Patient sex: M
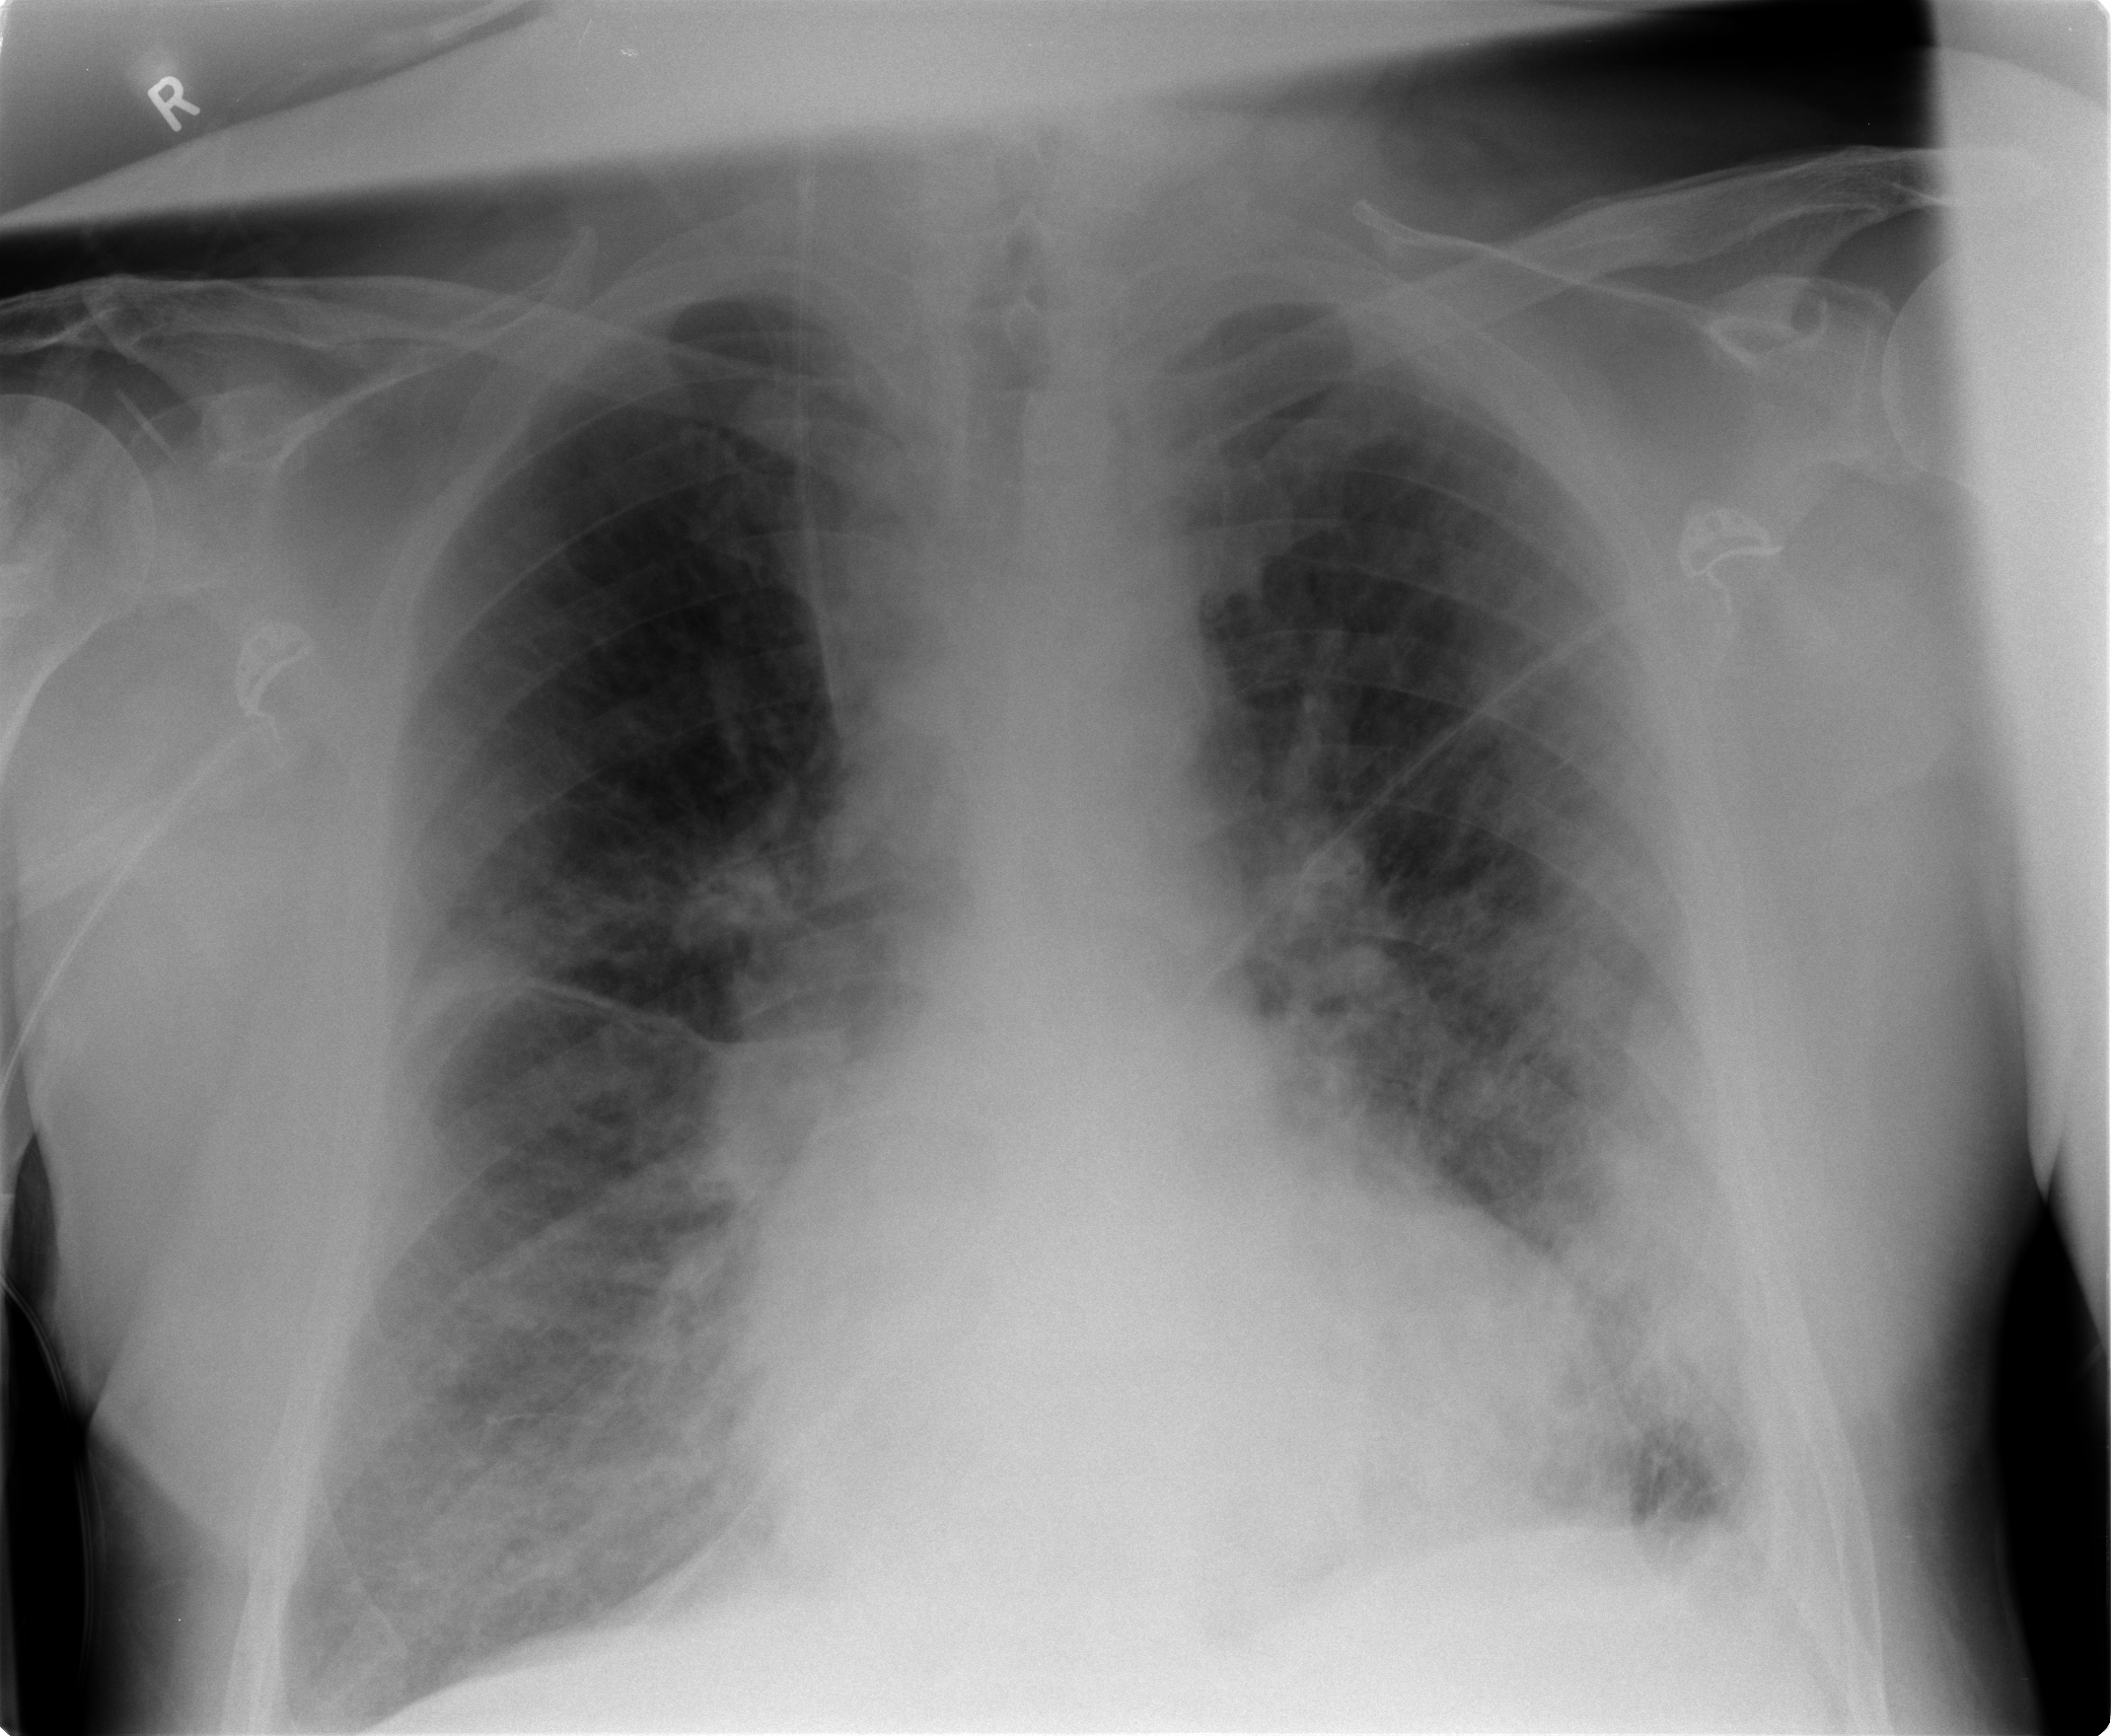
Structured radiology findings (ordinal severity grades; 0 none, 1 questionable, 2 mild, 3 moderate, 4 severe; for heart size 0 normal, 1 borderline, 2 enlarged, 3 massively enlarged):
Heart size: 1
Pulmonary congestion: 2
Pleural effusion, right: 1
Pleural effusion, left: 1
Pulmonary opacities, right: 0
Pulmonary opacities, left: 0
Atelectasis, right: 1
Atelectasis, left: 0